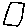
Label: square